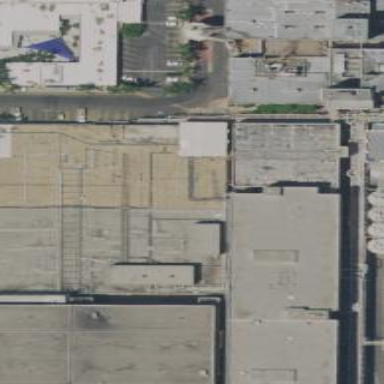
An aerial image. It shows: Industrial building.